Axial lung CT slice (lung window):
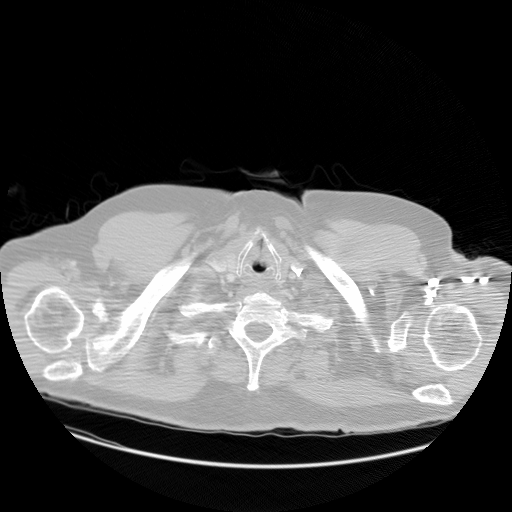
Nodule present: no